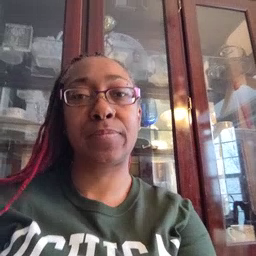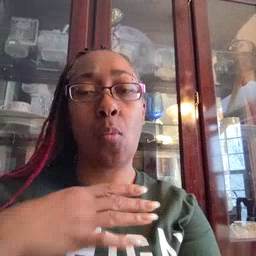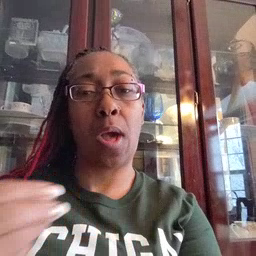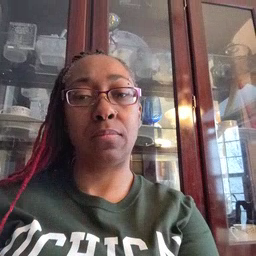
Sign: white